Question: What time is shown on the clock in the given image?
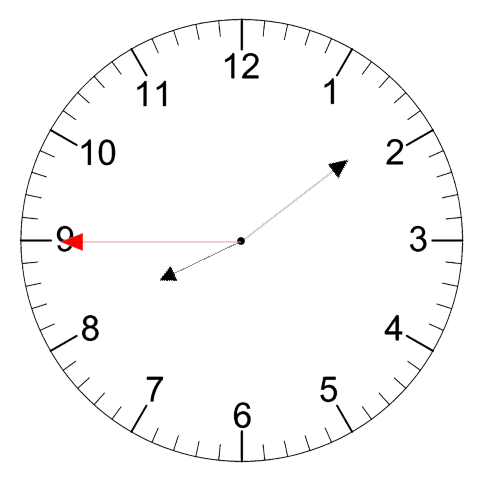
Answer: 08:08:45